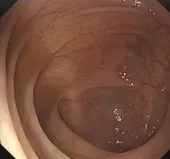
Clinical description. (b) Normal Colon from unaffected individual (II-5).
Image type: endoscopy (gi_endoscopy)